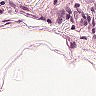
Metastatic tissue present: no